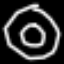
Label: donut